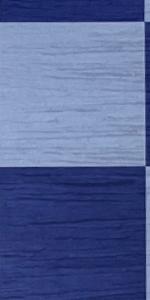
Label: Empty